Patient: sex M, age 55
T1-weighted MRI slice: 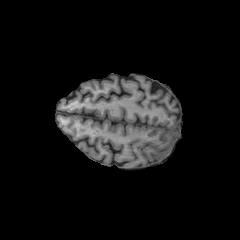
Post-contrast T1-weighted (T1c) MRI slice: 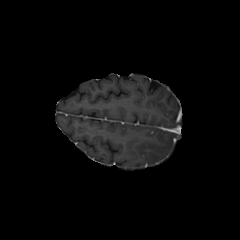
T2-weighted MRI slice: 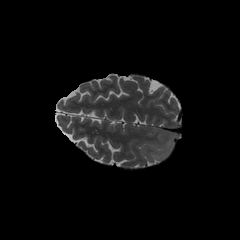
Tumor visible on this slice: no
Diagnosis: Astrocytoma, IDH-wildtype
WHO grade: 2